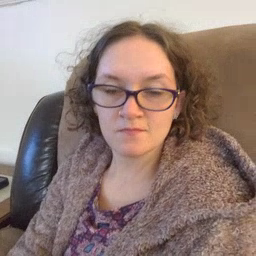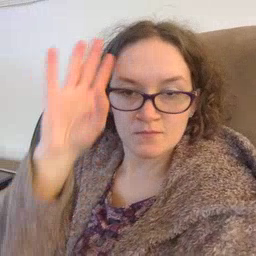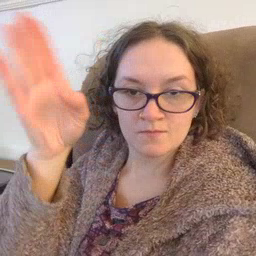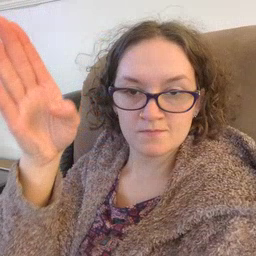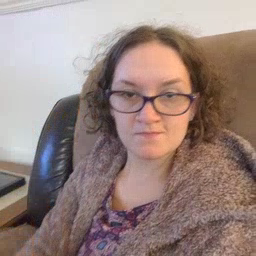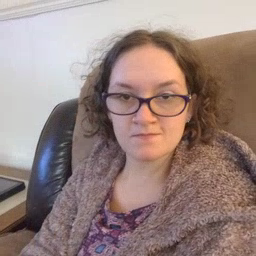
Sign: hello